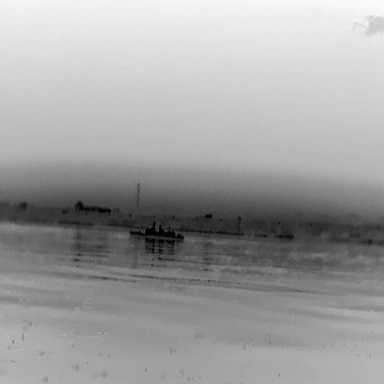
There is a warship in the infrared image.